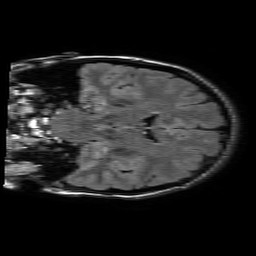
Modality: FLAIR
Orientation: coronal
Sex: female
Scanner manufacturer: philips
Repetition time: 11 s
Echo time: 0.125 s